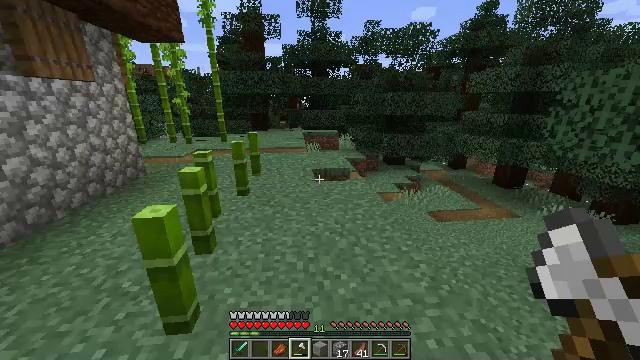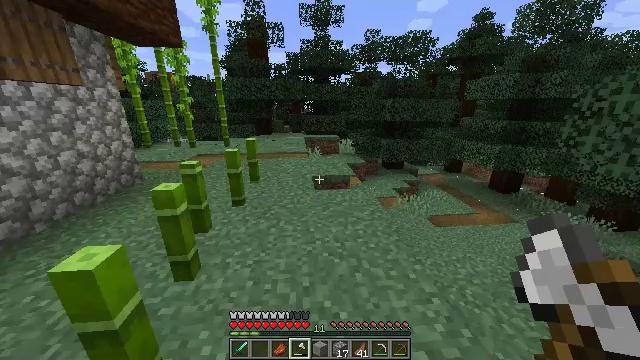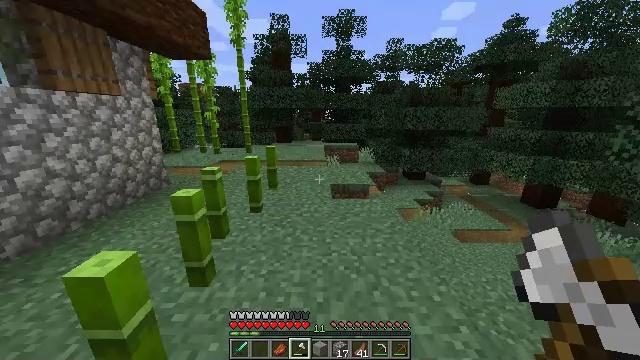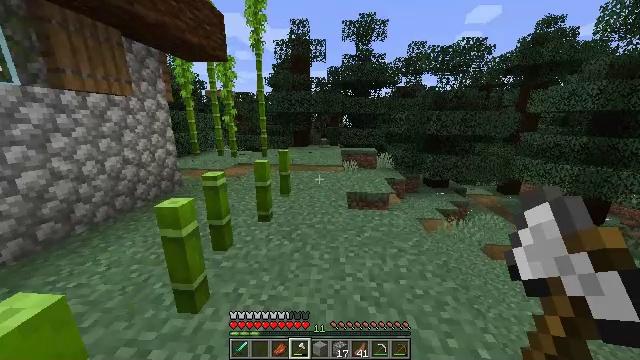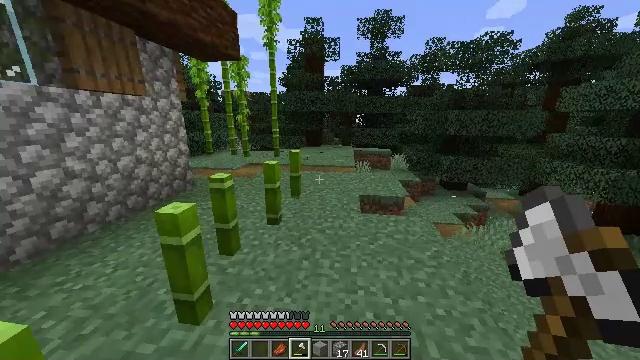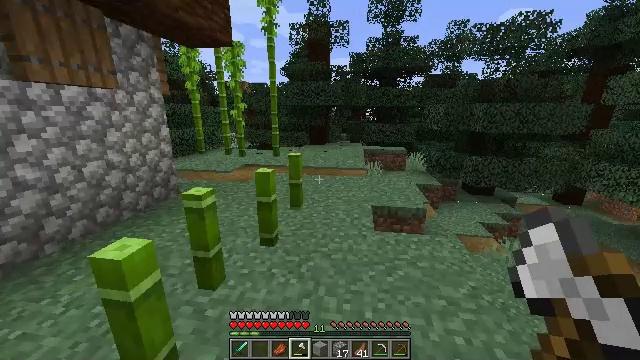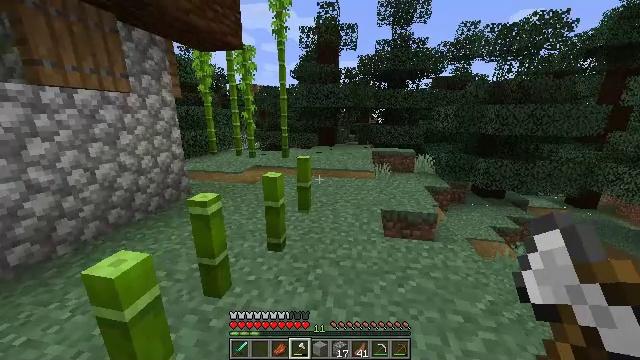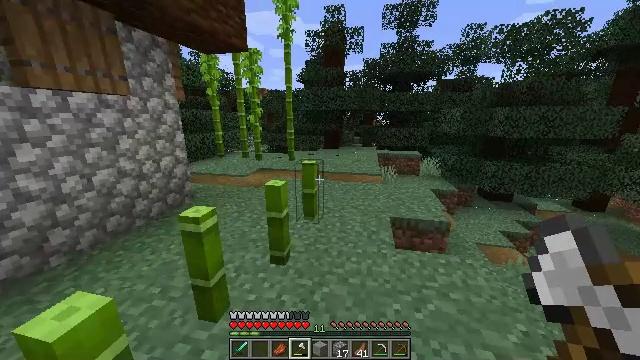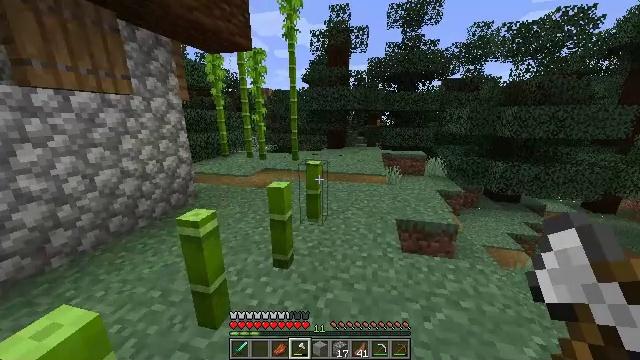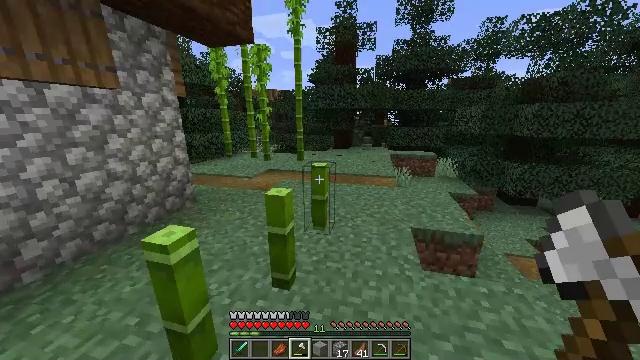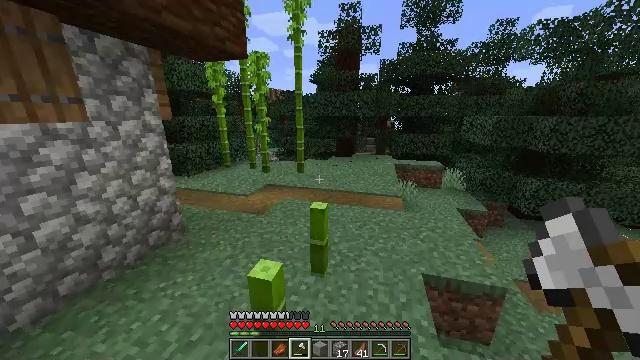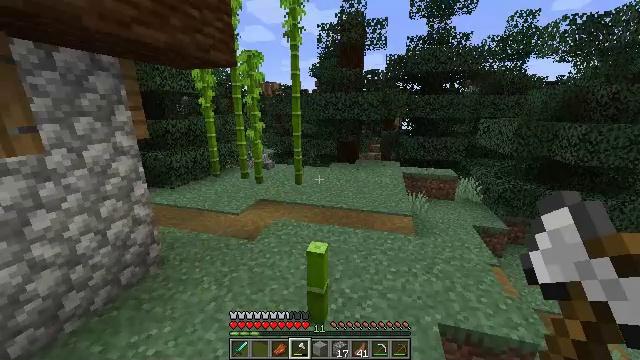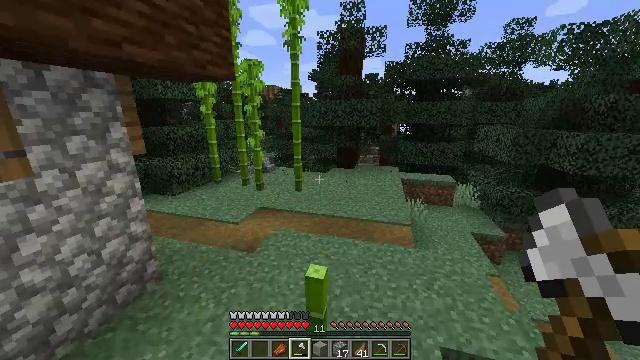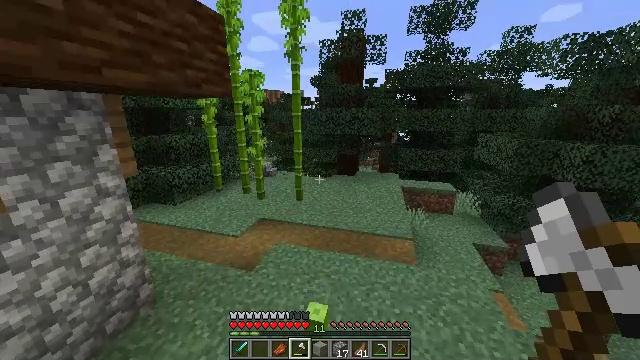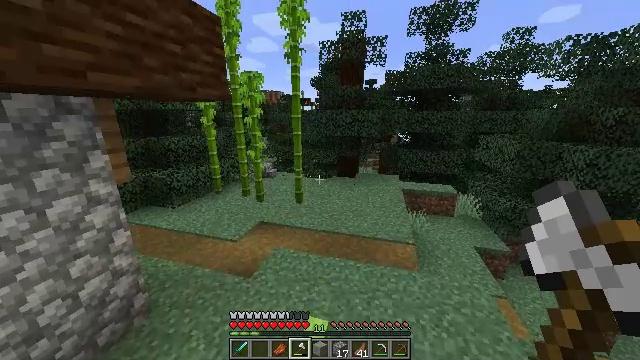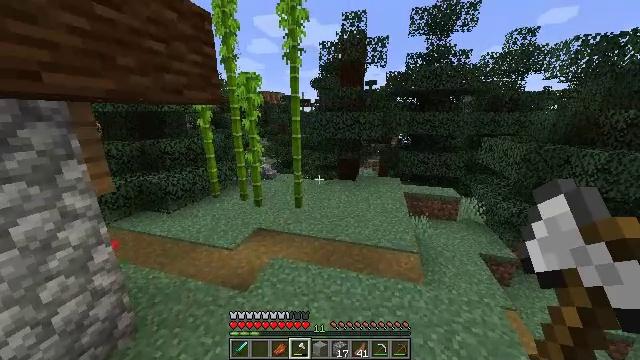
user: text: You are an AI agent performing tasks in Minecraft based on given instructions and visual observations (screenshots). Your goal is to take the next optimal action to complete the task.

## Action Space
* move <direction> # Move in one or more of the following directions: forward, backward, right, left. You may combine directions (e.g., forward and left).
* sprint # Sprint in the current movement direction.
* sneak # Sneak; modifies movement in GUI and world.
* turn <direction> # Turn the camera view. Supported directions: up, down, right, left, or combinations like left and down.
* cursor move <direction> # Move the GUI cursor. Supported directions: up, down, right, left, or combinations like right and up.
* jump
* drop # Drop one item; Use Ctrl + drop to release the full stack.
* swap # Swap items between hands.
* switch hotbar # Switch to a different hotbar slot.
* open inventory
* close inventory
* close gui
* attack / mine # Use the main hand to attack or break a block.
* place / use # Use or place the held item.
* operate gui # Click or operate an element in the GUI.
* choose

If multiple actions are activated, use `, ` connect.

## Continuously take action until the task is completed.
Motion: motion action
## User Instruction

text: Attack bamboo to gather it.
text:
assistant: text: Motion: move forward, sprint
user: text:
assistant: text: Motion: move forward, sprint, turn left and up
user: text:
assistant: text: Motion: move forward, turn left
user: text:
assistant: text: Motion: move forward, turn left
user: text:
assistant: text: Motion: move forward, turn left
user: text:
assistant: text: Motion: move forward, turn left
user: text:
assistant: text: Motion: move forward, turn left
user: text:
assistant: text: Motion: move forward, turn left
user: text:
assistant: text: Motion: move forward, turn left
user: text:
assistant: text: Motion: move forward, jump
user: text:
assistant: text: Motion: move forward, jump
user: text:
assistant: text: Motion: move forward, jump
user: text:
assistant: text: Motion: move forward, jump
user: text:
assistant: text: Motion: move forward, jump
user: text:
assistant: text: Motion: move forward, jump
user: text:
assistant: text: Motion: move forward, jump
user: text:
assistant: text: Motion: move forward, turn left, jump
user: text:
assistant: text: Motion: move forward, turn left and down
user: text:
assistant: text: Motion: move forward, turn left
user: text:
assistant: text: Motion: move forward, turn left
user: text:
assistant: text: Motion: move forward, turn left
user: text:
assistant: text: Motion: move forward, sprint
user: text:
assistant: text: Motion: move forward, sprint
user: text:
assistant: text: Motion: move forward, sprint, turn right
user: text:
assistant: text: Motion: move forward, turn right
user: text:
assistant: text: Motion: move forward, turn right
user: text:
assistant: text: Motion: move forward, turn right
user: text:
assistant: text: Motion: move forward, turn right
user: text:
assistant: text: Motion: move forward, turn right
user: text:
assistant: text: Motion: turn right